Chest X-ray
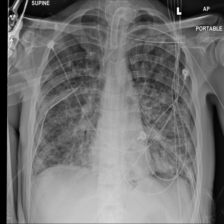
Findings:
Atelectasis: negative
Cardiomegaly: negative
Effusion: negative
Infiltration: negative
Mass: negative
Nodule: negative
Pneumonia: negative
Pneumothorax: positive
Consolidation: negative
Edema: negative
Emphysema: negative
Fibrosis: negative
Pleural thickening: negative
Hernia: negative